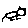
Label: cat